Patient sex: F
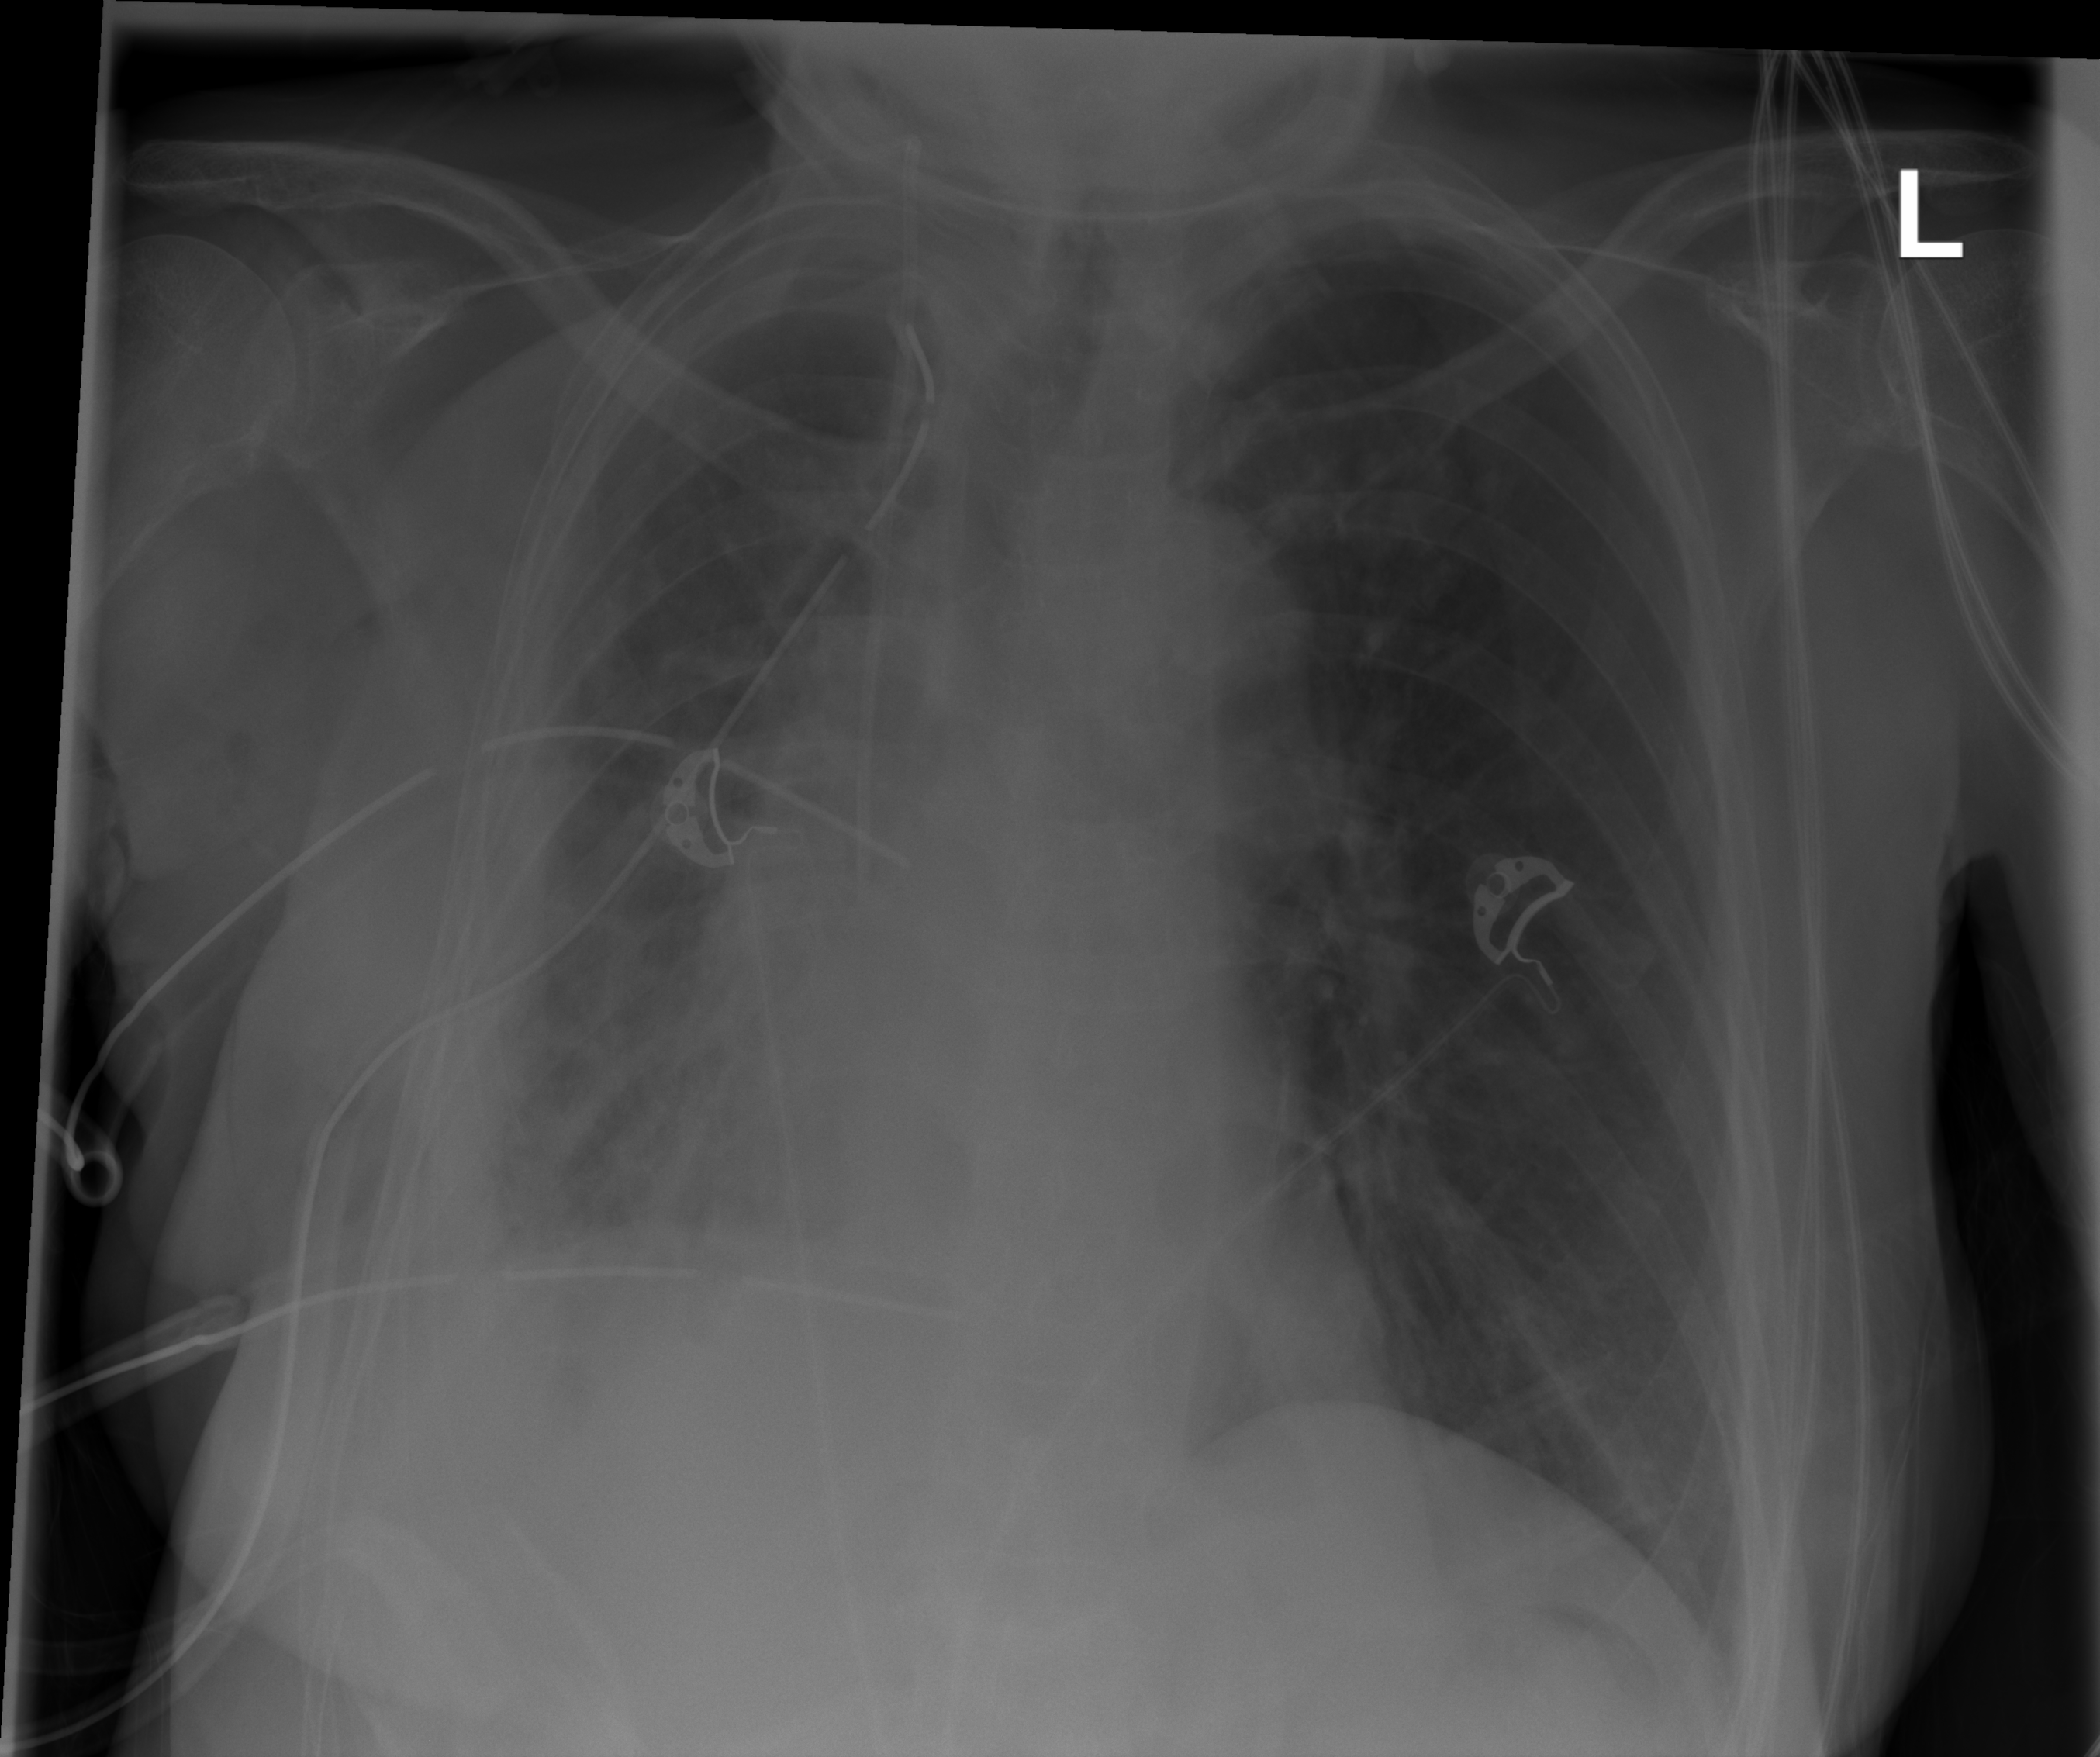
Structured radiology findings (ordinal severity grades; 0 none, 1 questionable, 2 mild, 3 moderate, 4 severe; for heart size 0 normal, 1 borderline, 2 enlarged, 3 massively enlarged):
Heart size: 0
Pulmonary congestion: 0
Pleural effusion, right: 3
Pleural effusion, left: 0
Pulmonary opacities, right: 3
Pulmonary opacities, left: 0
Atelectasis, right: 4
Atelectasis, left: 2